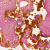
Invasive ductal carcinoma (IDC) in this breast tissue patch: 0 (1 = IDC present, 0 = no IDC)